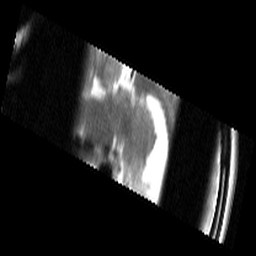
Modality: T2w
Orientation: sagittal
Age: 23
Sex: male
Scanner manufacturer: siemens
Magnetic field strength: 3 T
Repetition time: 6.26 s
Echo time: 0.064 s